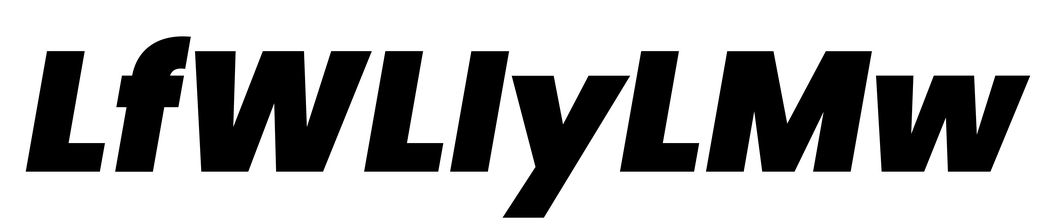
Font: Poppins-BlackItalic